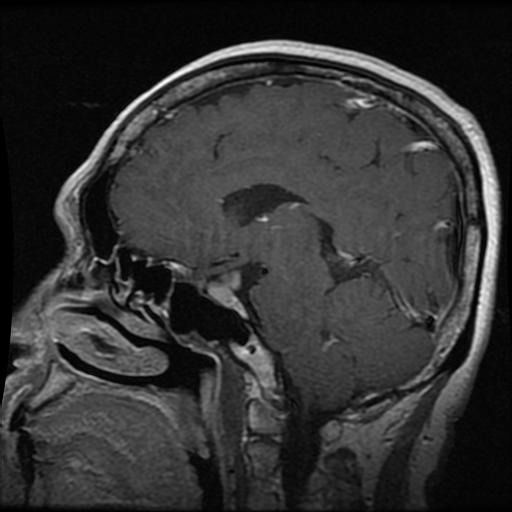
Label: pituitary